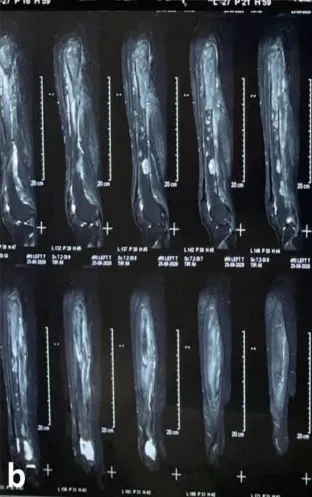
Fat-suppressed/ short tau inversion recovery (STIR). Hyperintense lesion involving the left proximal femur, neck, intertrochanteric region, and proximal shaft with areas of cortical break. Multiple other round lesions are present in the femur's mid and distal shaft.
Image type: radiology (mri)